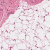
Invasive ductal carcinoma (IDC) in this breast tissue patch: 0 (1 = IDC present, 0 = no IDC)